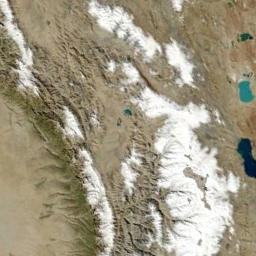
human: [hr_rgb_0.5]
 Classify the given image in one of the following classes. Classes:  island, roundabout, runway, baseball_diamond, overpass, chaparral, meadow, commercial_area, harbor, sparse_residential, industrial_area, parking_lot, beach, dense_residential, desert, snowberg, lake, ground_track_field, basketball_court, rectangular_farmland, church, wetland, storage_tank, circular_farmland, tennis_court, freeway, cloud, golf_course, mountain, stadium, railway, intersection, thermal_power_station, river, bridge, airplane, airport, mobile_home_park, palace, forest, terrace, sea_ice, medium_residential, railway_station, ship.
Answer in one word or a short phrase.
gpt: snowberg